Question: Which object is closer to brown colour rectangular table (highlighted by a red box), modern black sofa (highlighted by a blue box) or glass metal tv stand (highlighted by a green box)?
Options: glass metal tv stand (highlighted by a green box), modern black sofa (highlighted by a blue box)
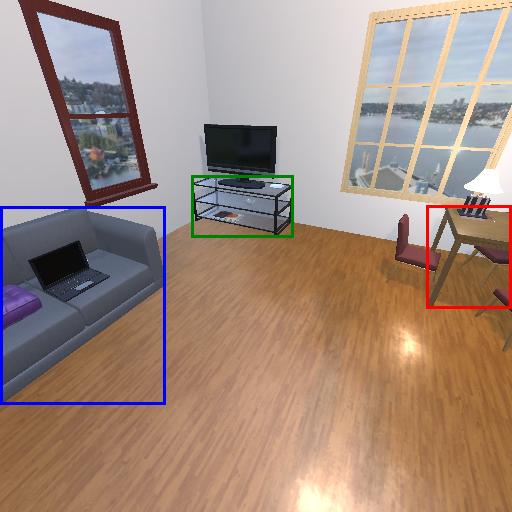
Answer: glass metal tv stand (highlighted by a green box)